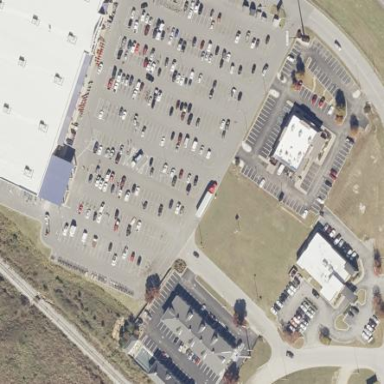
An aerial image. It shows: Parking area.